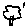
Label: tree